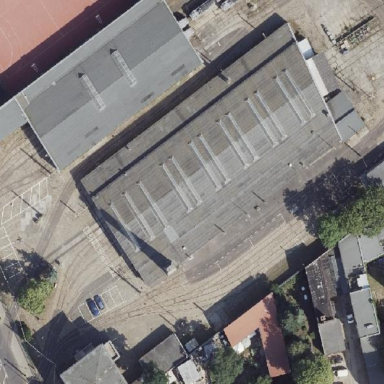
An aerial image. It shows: Railway area with tram vehicle depot enclosed by fence.